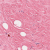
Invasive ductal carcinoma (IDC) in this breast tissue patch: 0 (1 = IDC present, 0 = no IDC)